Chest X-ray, PA view. Patient: 46 years old, sex F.
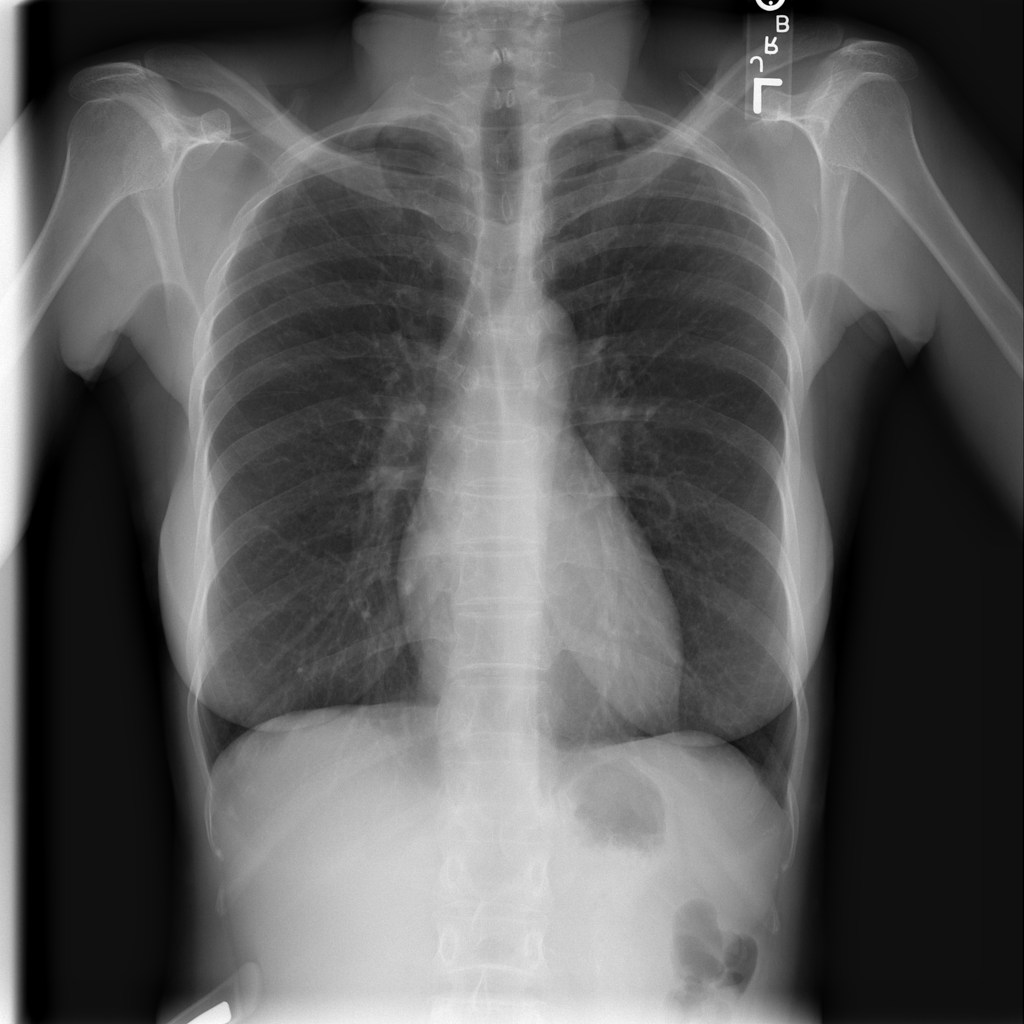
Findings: No Finding